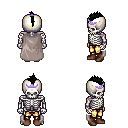
a pixel art fantasy rpg character, male body template, skeleton, gray cape, gold greaves, black mohawk hairstyle, purple tiara, brown shoes, four views (front, back, left, right), 2x2 character sprite sheet, small pixel art, hard edges, no anti-aliasing